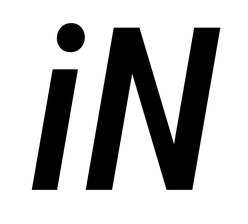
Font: Roboto-Italic_Condensed_Medium_Italic